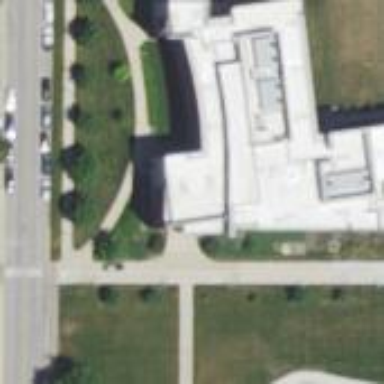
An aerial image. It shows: University building.